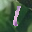
Label: 1